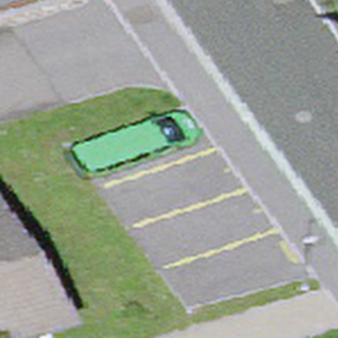
Label: other